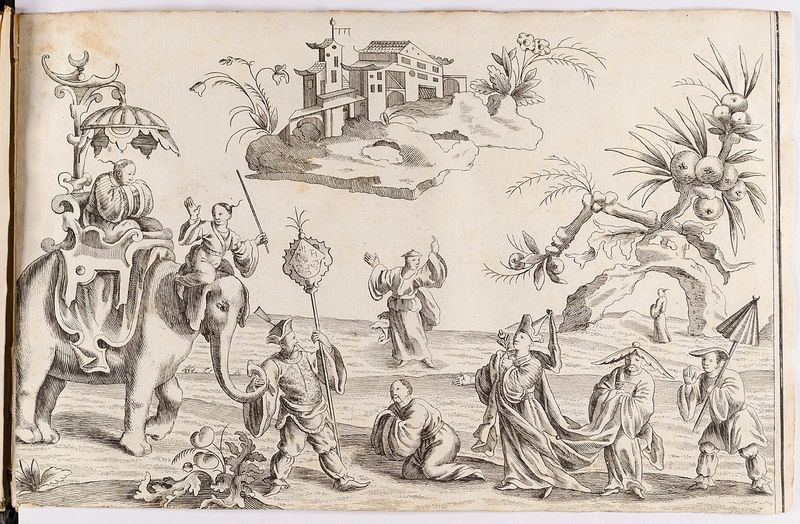
Titel: Chinadarstellung
Künstler: Martin Engelbrecht
Standort: Hamburg
Institution: Museum für Kunst und Gewerbe Hamburg
Schlagwörter: akt, haus, obst, tiere, architektur, barock, figur, pflanzen, reiter, reiten, papier, grafik, graphik, palme, fotografie, photographie, asien, druckgraphik, druckgrafik, stich, treffen, china, begegnung, beere, kupferstich, elefant, chinesen, asiaten, phantastik, gerippt, reiterbildnis, expedition, das, reproduktionen, barockzeit, barockzeitalter, druckerzeugnisse, körper, völker, nationalitäten, gegenstände, ornamentstich, vorlageblätter, chinesendarstellungen, länder, fantastische, parallelwelt, phantasiewelt, haus+#